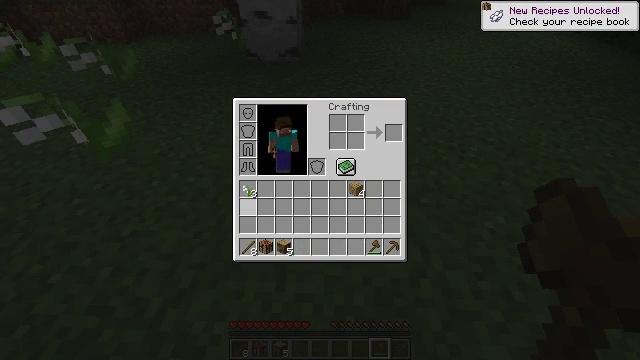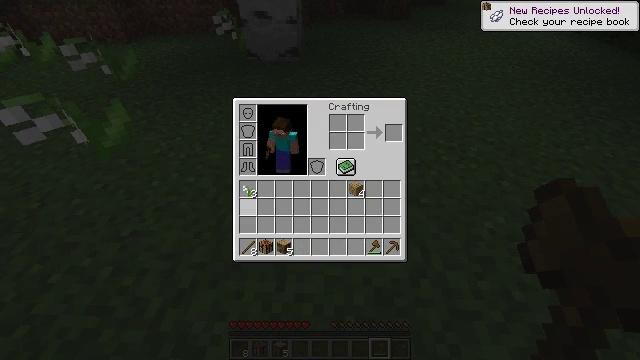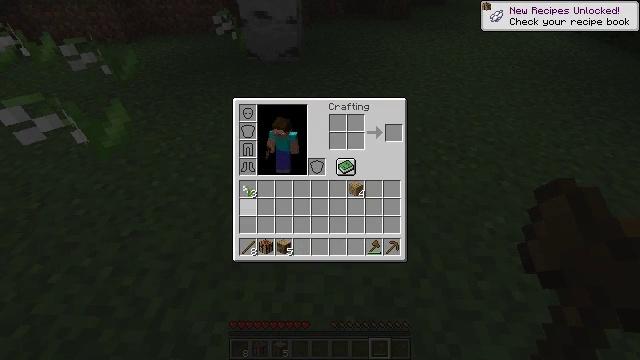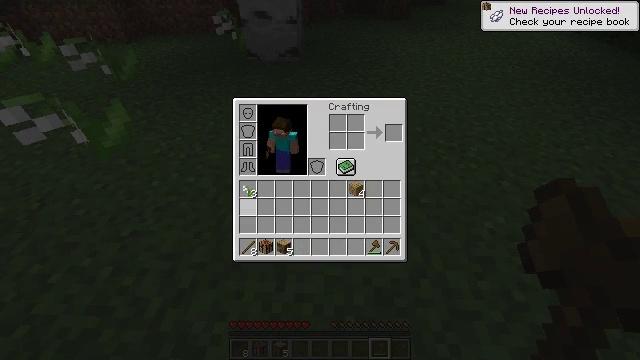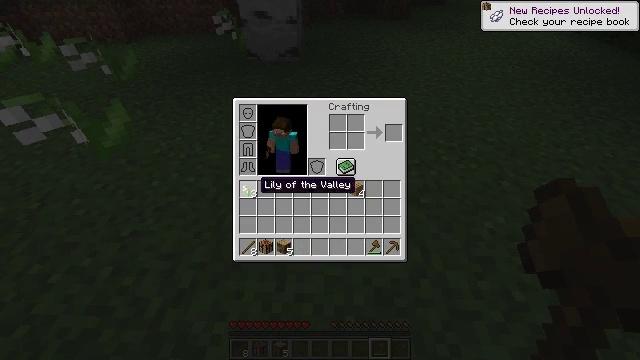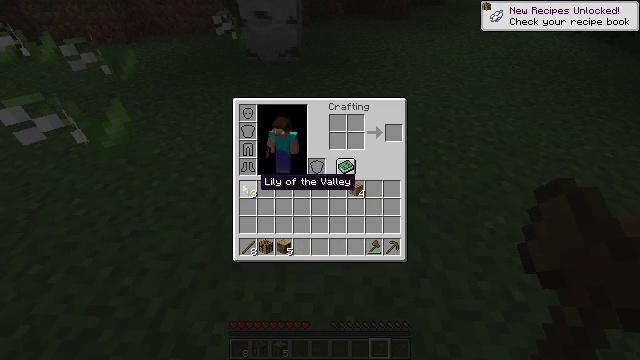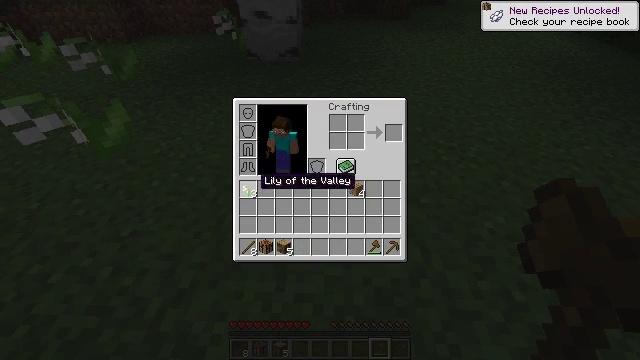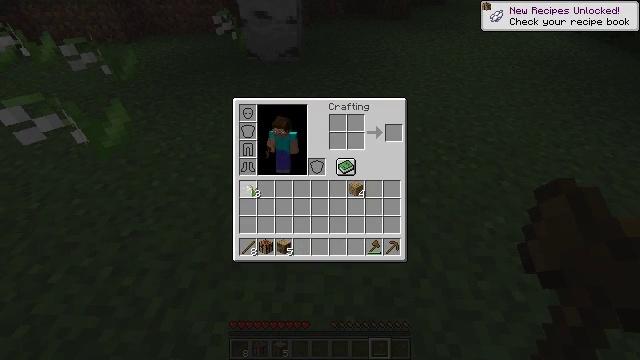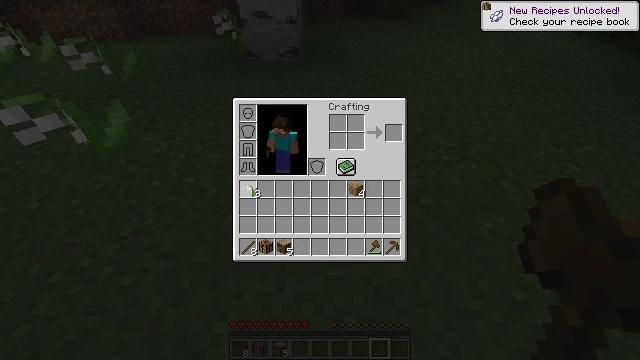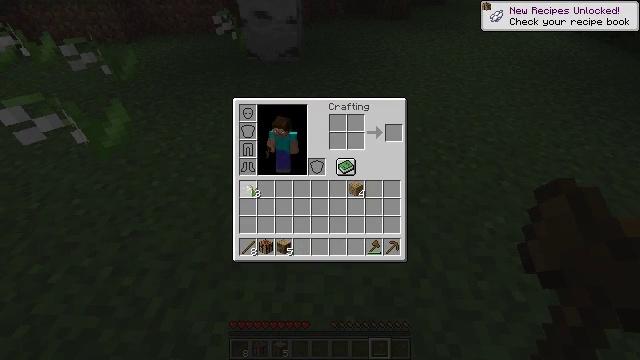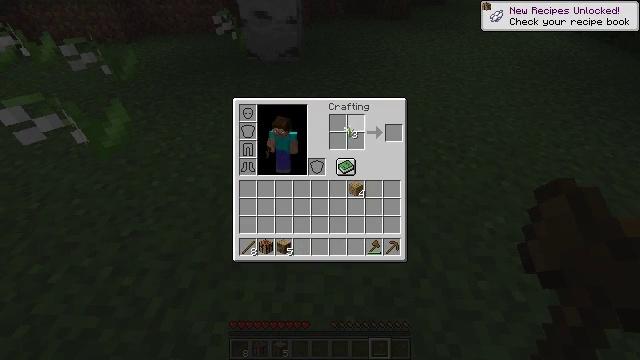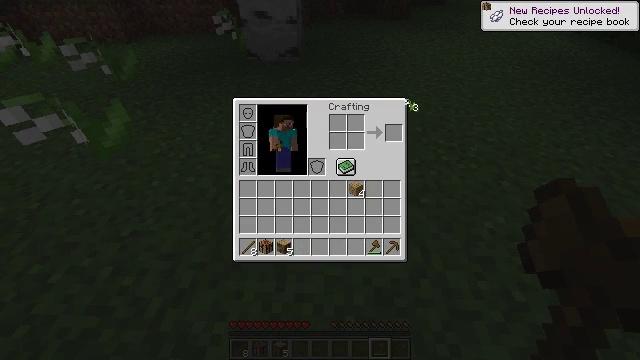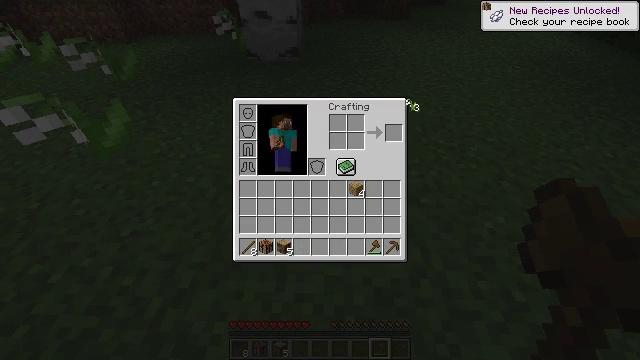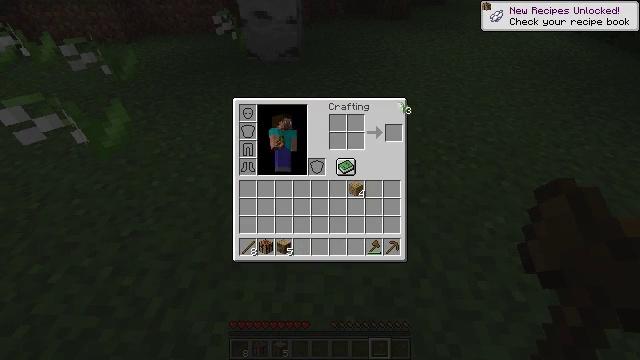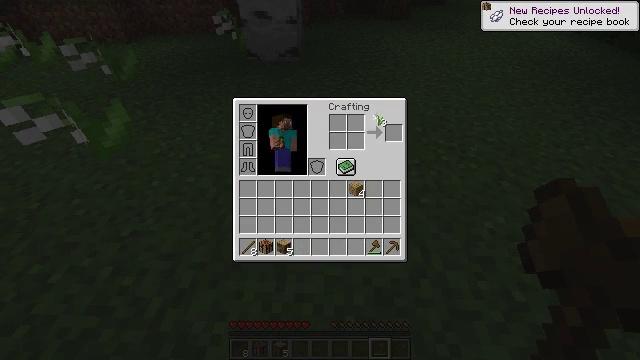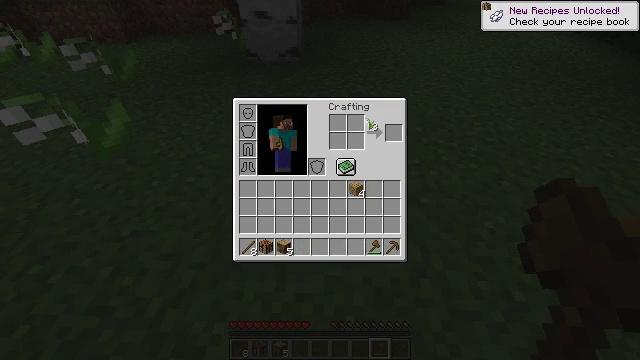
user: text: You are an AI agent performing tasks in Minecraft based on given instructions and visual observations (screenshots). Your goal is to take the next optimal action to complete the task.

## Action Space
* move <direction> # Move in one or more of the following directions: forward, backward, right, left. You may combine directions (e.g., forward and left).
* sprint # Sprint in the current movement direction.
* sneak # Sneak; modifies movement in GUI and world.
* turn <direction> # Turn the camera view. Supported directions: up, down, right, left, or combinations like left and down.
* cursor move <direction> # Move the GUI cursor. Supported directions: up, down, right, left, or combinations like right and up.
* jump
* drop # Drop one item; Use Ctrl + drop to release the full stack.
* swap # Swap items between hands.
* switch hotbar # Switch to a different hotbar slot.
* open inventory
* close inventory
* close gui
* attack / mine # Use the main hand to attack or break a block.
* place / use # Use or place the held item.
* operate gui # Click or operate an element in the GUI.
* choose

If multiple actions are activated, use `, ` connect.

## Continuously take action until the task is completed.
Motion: motion action
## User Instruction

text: Use materials to create white dye.
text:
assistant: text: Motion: no_op
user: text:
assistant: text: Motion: no_op
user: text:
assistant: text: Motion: no_op
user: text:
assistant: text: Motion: no_op
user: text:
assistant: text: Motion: no_op
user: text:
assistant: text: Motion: no_op
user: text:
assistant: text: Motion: operate gui
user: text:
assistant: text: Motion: operate gui
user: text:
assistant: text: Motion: operate gui
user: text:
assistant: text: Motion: cursor move right and up
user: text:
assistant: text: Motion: cursor move right and up
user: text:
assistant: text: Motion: no_op
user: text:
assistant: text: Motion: cursor move left
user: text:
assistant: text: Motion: cursor move left and down
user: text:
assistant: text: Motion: cursor move left
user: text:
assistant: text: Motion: no_op
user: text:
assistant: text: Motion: no_op
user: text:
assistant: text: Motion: no_op
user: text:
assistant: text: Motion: cursor move left
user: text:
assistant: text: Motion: no_op
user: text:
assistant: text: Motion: operate gui
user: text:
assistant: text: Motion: operate gui
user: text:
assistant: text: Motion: operate gui
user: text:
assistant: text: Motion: no_op
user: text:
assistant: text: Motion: no_op
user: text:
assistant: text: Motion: sneak, cursor move right
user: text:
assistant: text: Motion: sneak, cursor move right and down
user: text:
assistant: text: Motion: sneak, cursor move right
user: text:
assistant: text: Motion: sneak, cursor move right
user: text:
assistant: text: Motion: sneak